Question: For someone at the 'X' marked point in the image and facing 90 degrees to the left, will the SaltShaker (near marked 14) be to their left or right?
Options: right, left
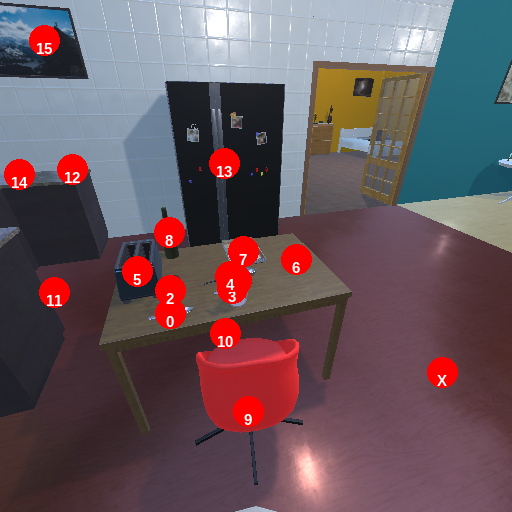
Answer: right